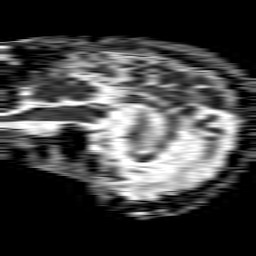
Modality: ADC
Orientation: sagittal
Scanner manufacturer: philips
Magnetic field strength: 1.5 T
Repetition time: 4.6 s
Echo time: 0.08941 s